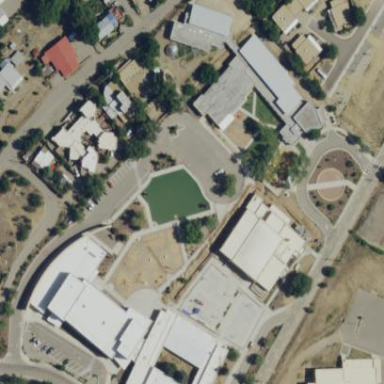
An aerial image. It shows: School.